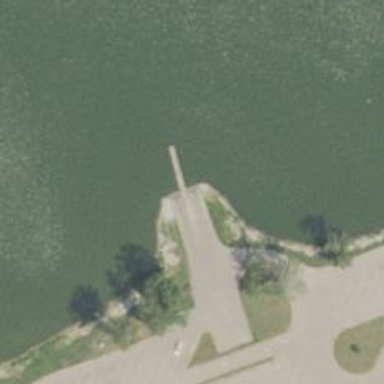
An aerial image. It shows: Slipway on leisure land.